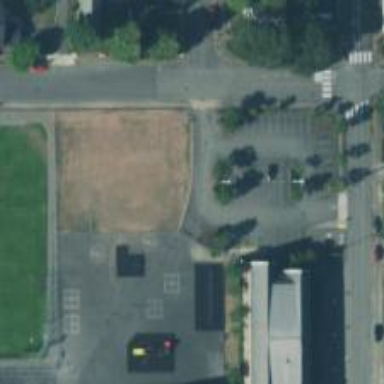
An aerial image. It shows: Parking space is available.